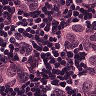
Metastatic tissue present: yes